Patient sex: M
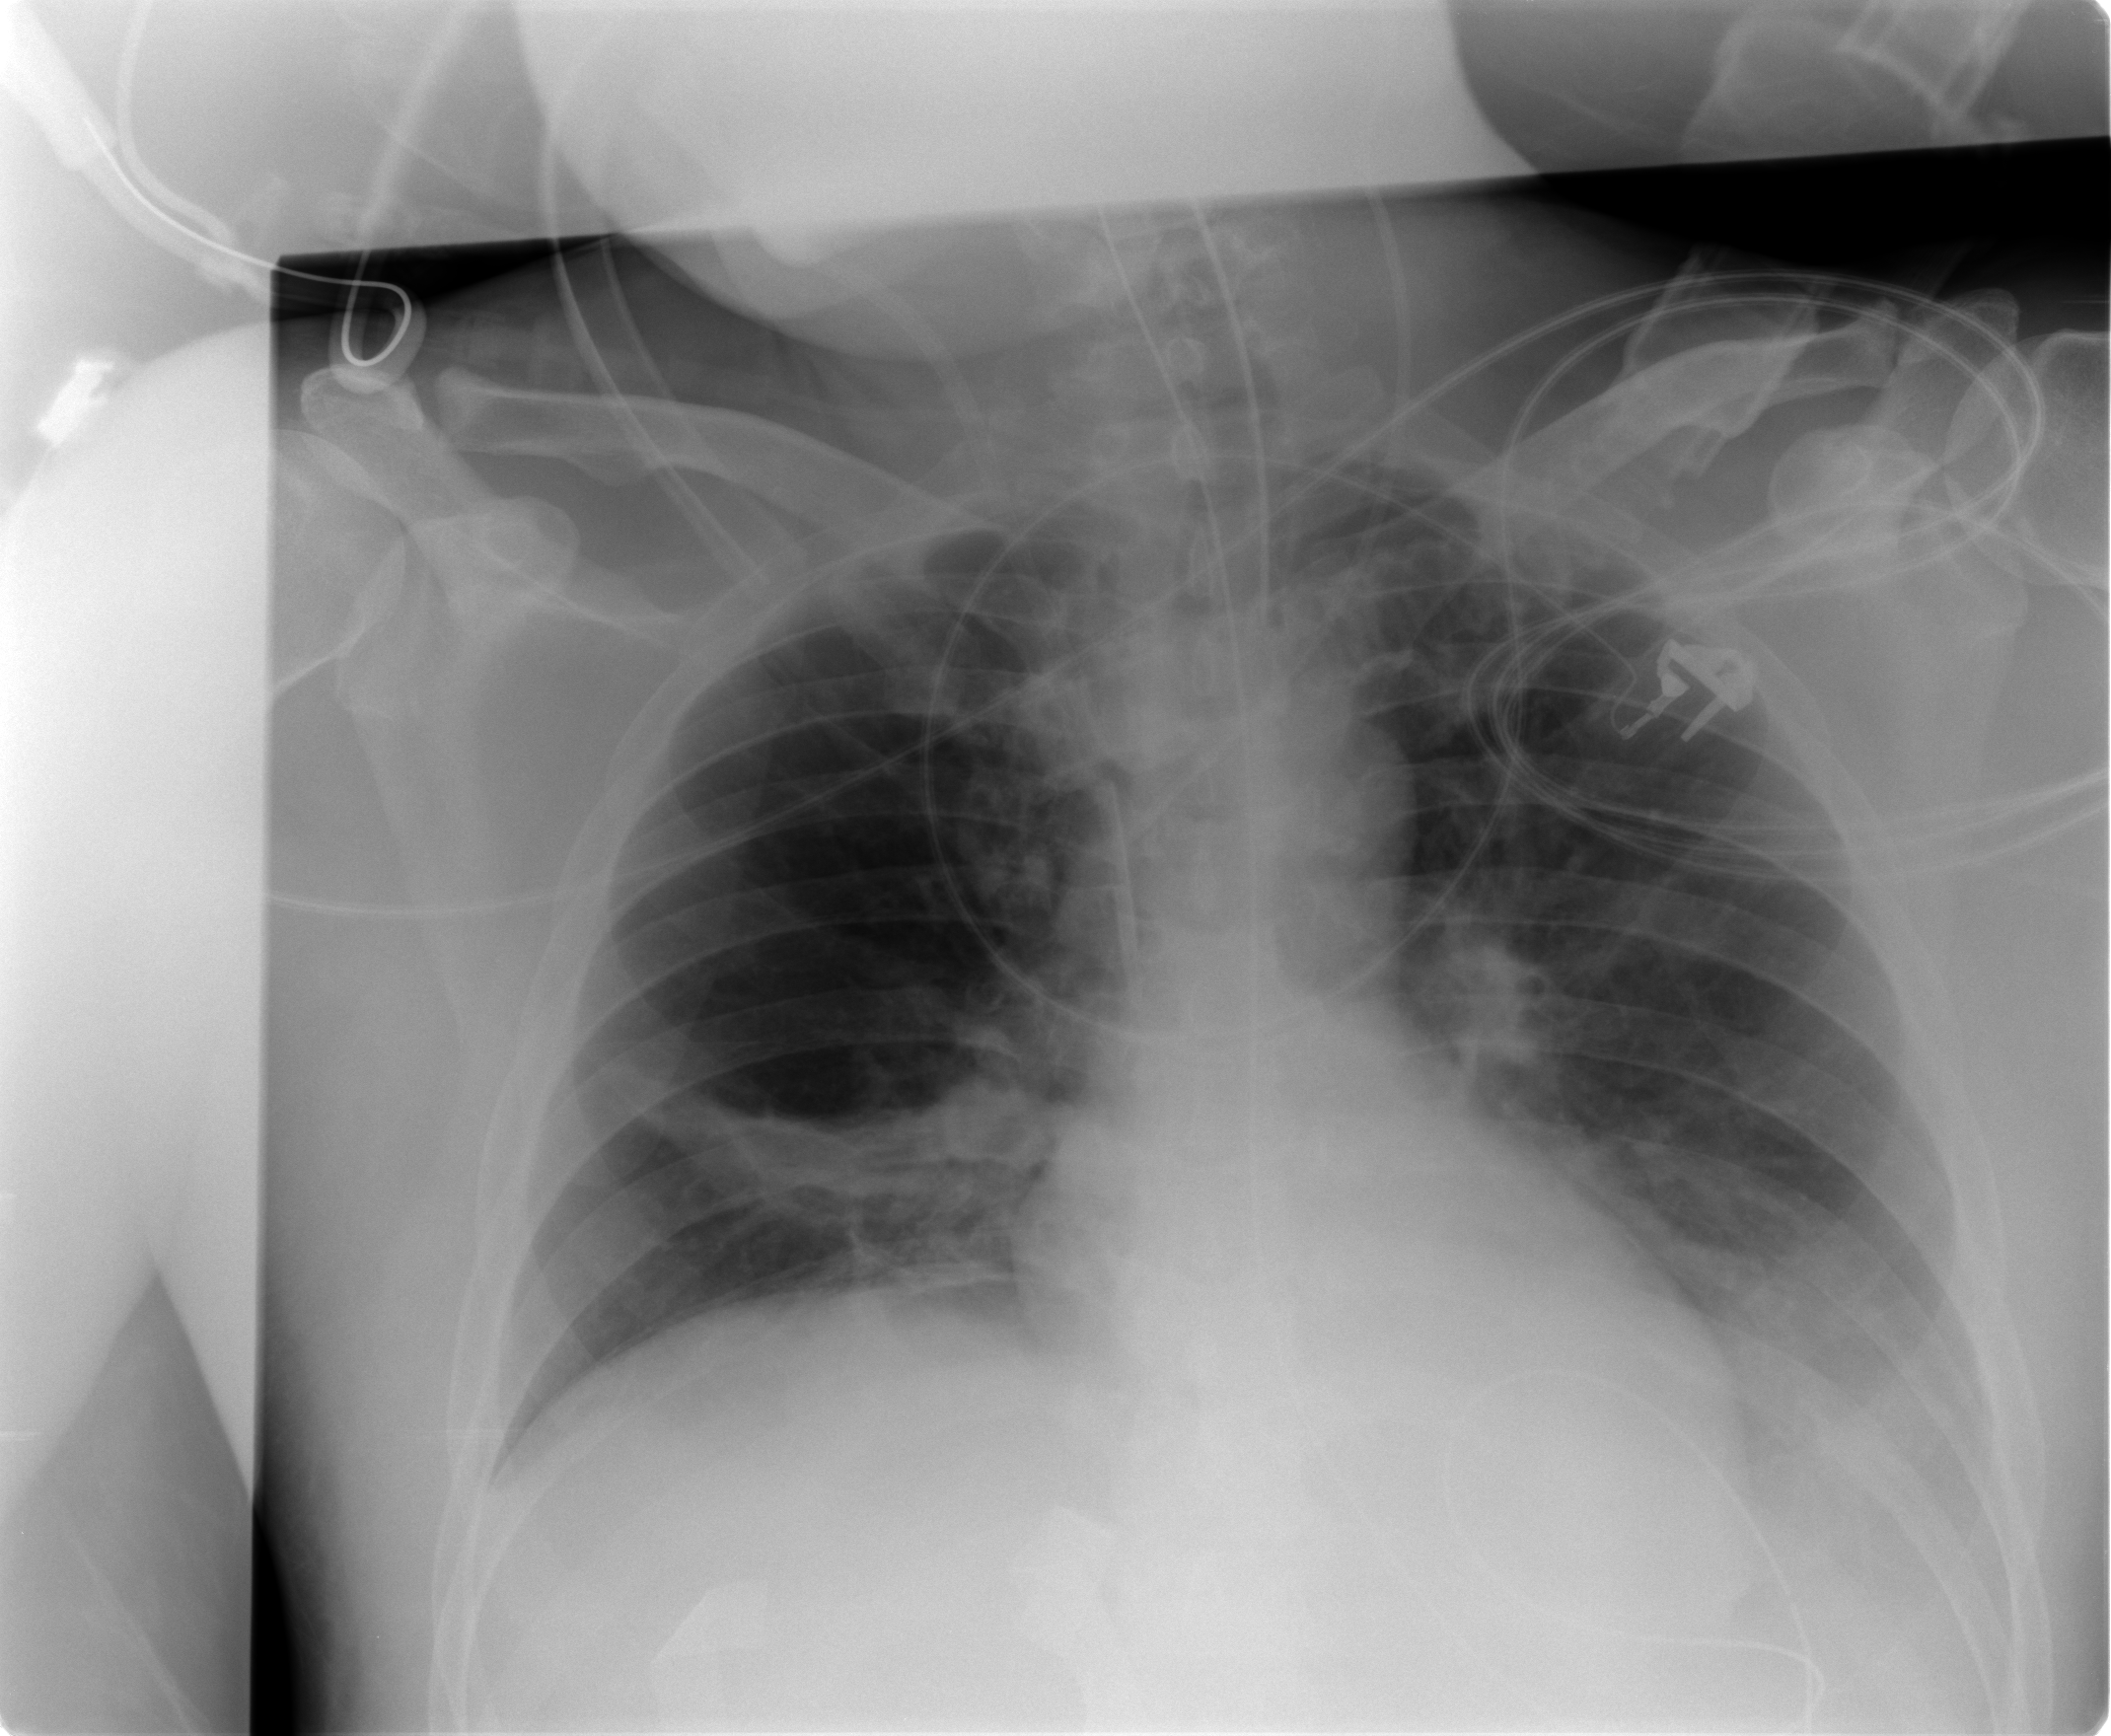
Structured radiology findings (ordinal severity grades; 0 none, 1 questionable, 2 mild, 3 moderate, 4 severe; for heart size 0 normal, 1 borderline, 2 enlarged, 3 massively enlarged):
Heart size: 2
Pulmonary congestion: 0
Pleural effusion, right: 0
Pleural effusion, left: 2
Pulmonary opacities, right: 0
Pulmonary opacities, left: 2
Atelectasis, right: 2
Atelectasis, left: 2